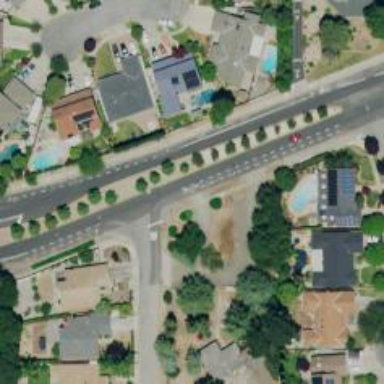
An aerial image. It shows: Footway crossing.